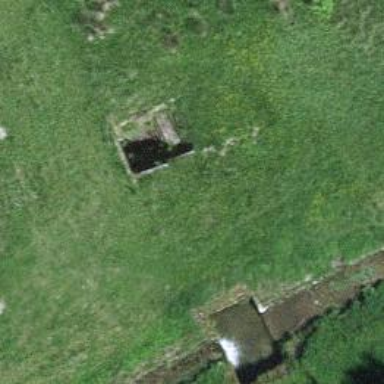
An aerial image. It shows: Culvert tunnel under ditch.